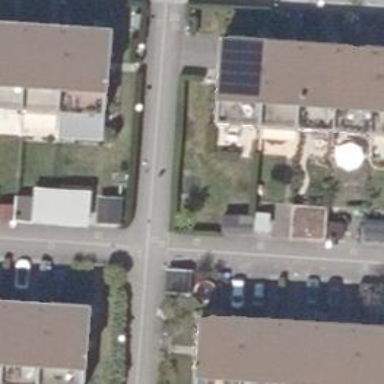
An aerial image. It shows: Living street.